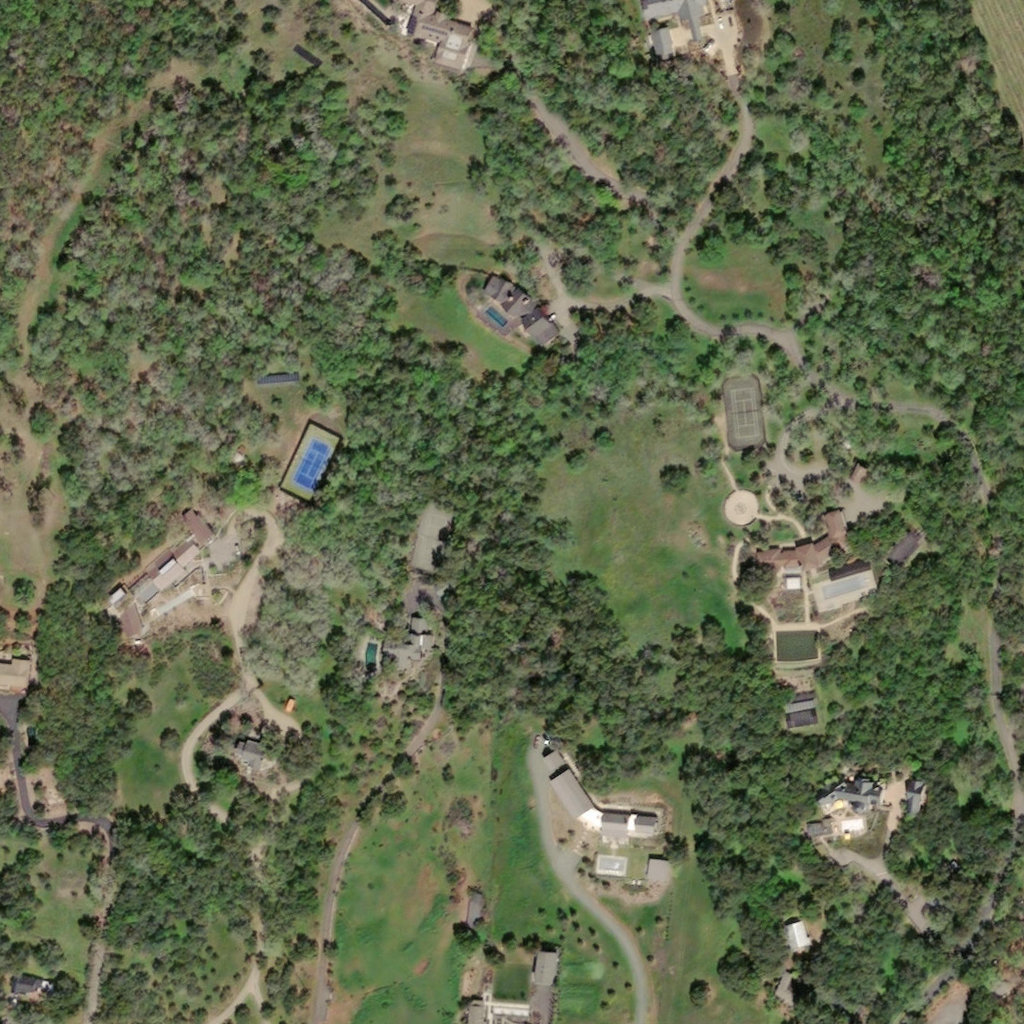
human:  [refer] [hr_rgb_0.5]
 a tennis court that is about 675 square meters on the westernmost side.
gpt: <box>[[26, 41, 33, 49, 0]]</box>